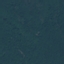
Label: Forest